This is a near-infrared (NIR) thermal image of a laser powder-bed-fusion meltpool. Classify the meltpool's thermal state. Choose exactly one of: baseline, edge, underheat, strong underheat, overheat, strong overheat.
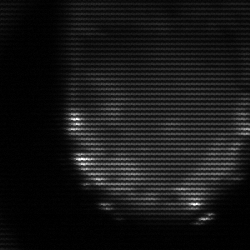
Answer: edge